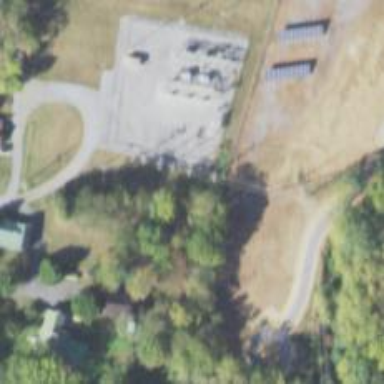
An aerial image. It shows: Power substation.